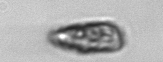
Label: Pseudochattonella_farcimen